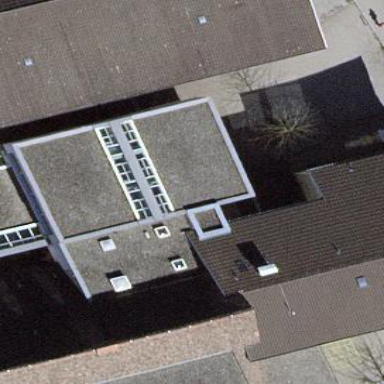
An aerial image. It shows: School building.